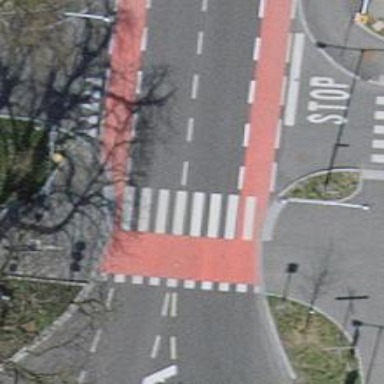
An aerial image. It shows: Uncontrolled zebra crossing with dotted white and red markings on the surface.